You are looking at a signal-to-image encoding: consecutive vibration samples arranged as the rows of a grayscale square. Classify the bearing condition as one of: normal, inner_race, outer_race, ball.
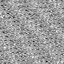
Answer: outer_race